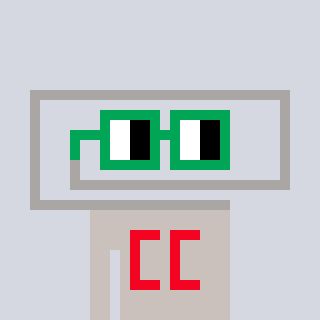
a pixel art character with square green glasses, a paperclip-shaped head and a foggrey-colored body on a cool background